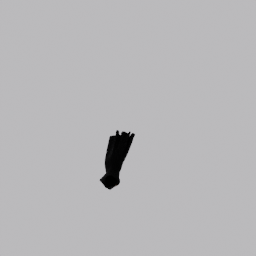
Label: people